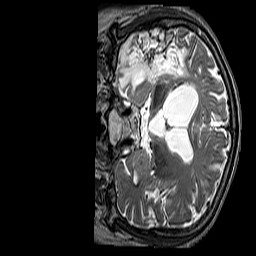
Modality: T2w
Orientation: coronal
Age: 80
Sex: male
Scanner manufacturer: siemens
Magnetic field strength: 3 T
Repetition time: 3.2 s
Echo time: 0.212 s